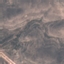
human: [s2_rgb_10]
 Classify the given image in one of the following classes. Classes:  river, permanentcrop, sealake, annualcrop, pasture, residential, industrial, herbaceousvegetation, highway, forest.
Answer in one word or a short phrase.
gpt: HerbaceousVegetation